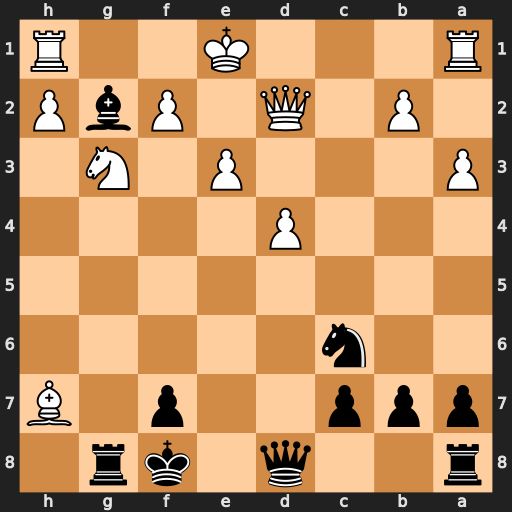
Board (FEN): r2q1kr1/ppp2p1B/2n5/8/3P4/P3P1N1/1P1Q1PbP/R3K2R
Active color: b
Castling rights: KQ
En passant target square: -
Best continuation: Rxg3 fxg3 Bxh1